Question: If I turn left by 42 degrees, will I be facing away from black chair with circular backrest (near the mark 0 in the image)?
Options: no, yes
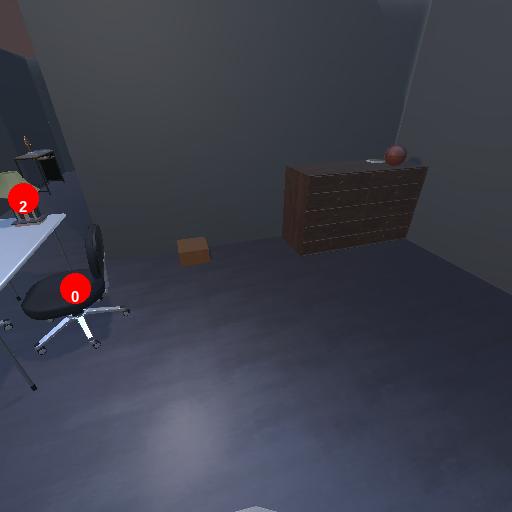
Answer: no